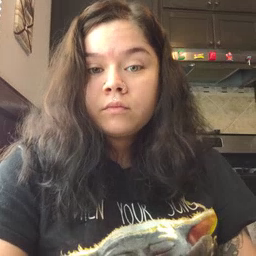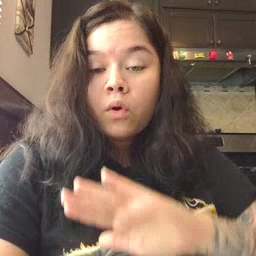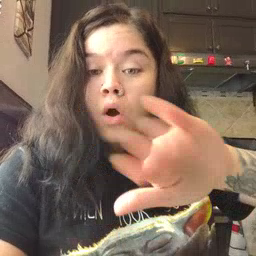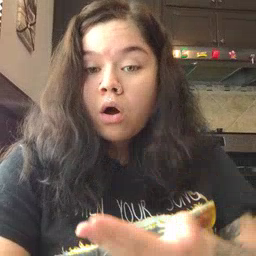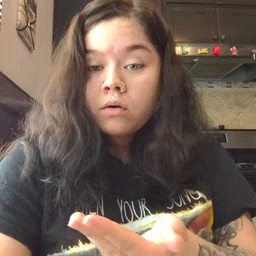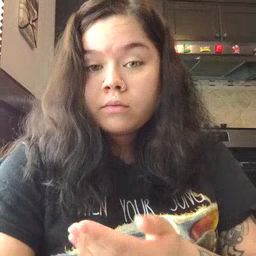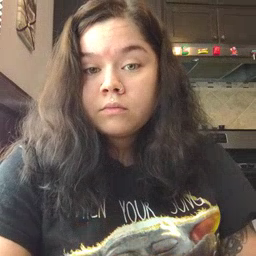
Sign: all